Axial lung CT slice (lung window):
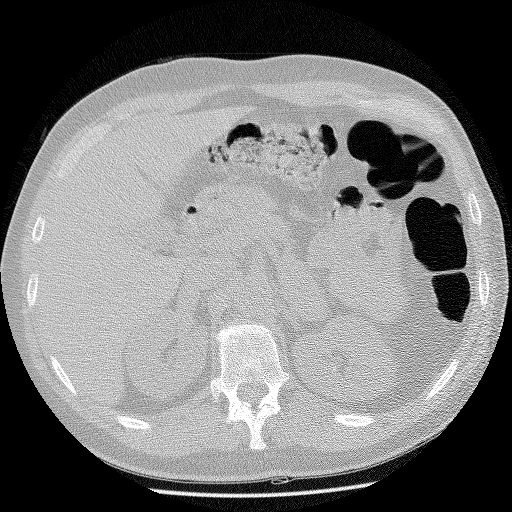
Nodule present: no